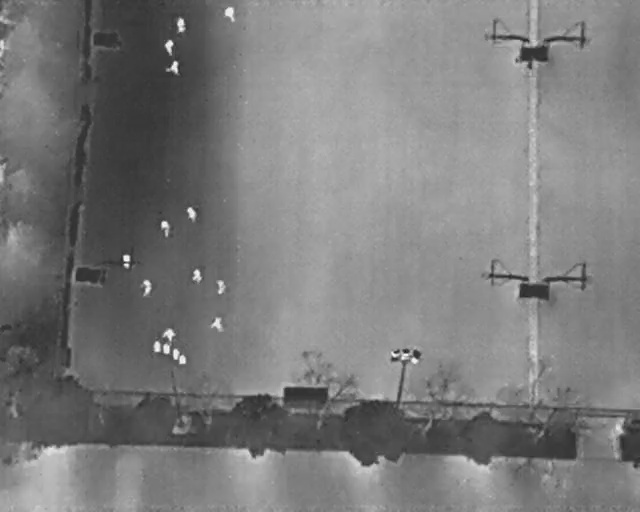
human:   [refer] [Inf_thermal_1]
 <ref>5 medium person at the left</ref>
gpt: <box>[[28, 40, 31, 42, 161], [24, 43, 27, 45, 2], [21, 55, 24, 57, 2], [25, 63, 27, 66, 2], [18, 50, 21, 52, 2]]</box>

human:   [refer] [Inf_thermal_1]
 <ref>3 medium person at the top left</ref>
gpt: <box>[[27, 3, 29, 6, 2], [25, 8, 27, 10, 2], [25, 11, 28, 14, 2]]</box>

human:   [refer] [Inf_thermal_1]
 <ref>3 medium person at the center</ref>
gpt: <box>[[29, 52, 32, 54, 2], [33, 55, 35, 57, 2], [32, 61, 34, 64, 2]]</box>